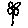
Label: flower